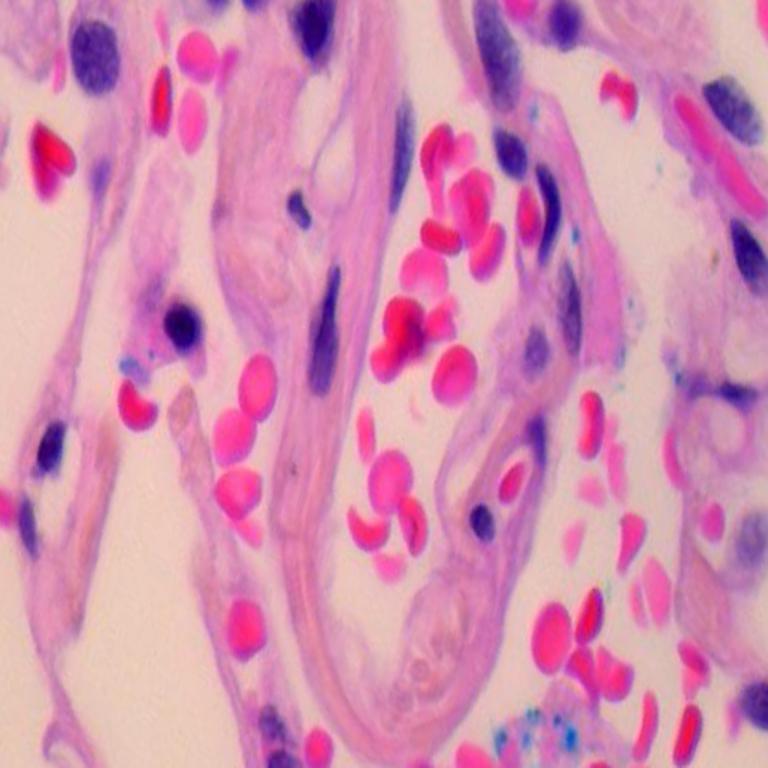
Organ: lung
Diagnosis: benign